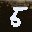
Label: 5